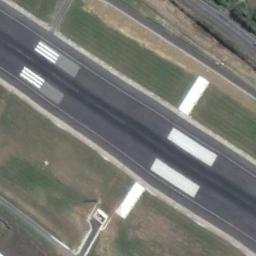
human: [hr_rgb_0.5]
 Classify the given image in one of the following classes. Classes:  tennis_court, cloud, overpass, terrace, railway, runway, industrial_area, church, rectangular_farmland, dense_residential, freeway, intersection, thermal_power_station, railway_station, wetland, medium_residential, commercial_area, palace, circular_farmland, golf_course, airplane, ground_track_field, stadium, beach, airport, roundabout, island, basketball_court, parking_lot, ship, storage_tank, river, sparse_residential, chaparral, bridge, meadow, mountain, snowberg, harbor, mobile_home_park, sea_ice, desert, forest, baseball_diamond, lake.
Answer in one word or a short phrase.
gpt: runway